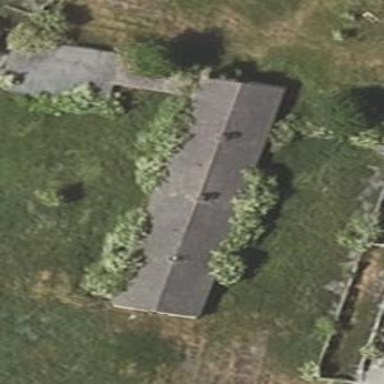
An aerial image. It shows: Barn.